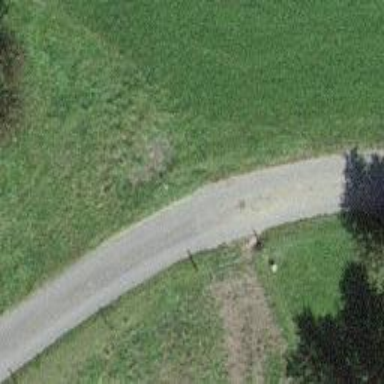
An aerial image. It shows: Unclassified road with asphalt surface.